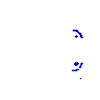
Particle: pion